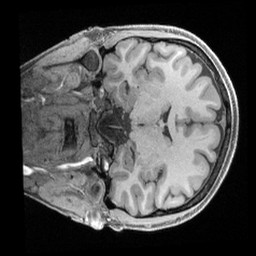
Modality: T1w
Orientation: coronal
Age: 26
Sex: female
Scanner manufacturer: siemens
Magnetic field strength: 3 T
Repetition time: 2.4 s
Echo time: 0.00241 s